Aerial crown-view tile of a tropical tree (Barro Colorado Island, Panama), acquired 20241112:
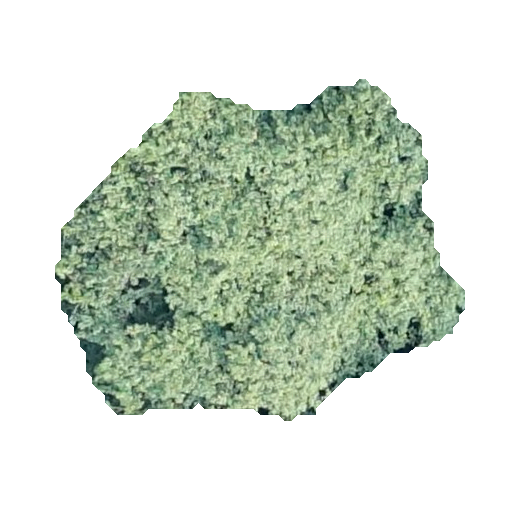
Species: Apeiba membranacea
GBIF accepted scientific name: Apeiba membranacea
Crown area: 155.765 m²